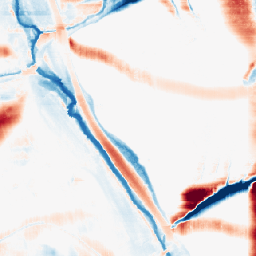
Category: morphological
Decomposition family: morphological_rect
Decomposition parameters: operation: average
width: 50
height: 20
Upsampling method: area
Upsampling parameters: scale: 4
Upsampling scale: 4